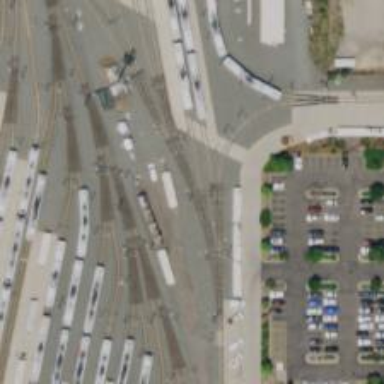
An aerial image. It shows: Light rail yard with electrified contact lines.